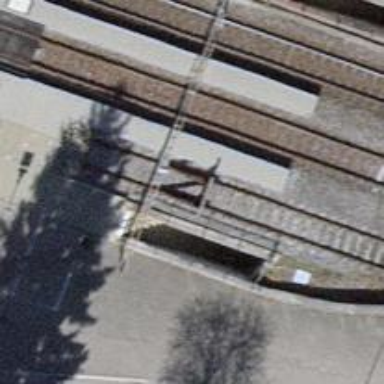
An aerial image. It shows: Railway buffer stop.